Question: I am trying to load a texture PNG ( exported by photoshop) and use it in OpenGL ES 2.0 in Android, but the solid color seems like transparent ( black circle in the png is totally black)

I has been read that if you scale a png more than 50% that bug appear( I tested with scaling more and same so I supposed that is not the case)
I also read that BitmapFactory dont read premultiplied alpha PNG ,I tryed another fuction that supposed that do the work but didnt work( maybe it was wrong)
Any ways to achieve the correct alpha?
This is my fragment shader:
'''
precision mediump float; // Set the default precision to medium. We don't need as high of a
// precision in the fragment shader.
uniform vec3 u_LightPos; // The position of the light in eye space.
uniform sampler2D u_Texture; // The input texture.
varying vec3 v_Position; // Interpolated position for this fragment.
varying vec3 v_Normal; // Interpolated normal for this fragment.
varying vec2 v_TexCoordinate; // Interpolated texture coordinate per fragment.
// The entry point for our fragment shader.
void main()
{
// Will be used for attenuation.
float distance = length(u_LightPos - v_Position);
// Get a lighting direction vector from the light to the vertex.
vec3 lightVector = normalize(u_LightPos - v_Position);
// Calculate the dot product of the light vector and vertex normal. If the normal and light vector are
// pointing in the same direction then it will get max illumination.
float diffuse = max(dot(v_Normal, lightVector), 0.0);
// Add attenuation.
diffuse = diffuse * (1.0 / (1.0 + (0.25 * distance)));
// Add ambient lighting
diffuse = diffuse + 0.7;
// Multiply the color by the diffuse illumination level and texture value to get final output color.
gl_FragColor = (diffuse * texture2D(u_Texture, v_TexCoordinate));
}
'''
This is my draw call:
'''
GLES20.glEnable(GLES20.GL_BLEND);
GLES20.glBlendFunc(GLES20.GL_SRC_ALPHA, GLES20.GL_ONE_MINUS_SRC_ALPHA);
GLES20.glUseProgram(mMagiaProgramHandle);
mMagiaTextureCoordinateHandle = GLES20.glGetAttribLocation(mMagiaProgramHandle, "a_TexCoordinate");
mTexturePruebaUniformHandle = GLES20.glGetUniformLocation(mMagiaProgramHandle, "u_TextureVec");
coordinate.drawMagia(mPositionHandle, mNormalHandle, mMagiaTextureCoordinateHandle);
// This multiplies the view matrix by the model matrix, and stores the
// result in the MVP matrix
// (which currently contains model * view).
Matrix.multiplyMM(mMVPMatrix, 0, mViewMatrix, 0, mModelMatrix, 0);
// Pass in the modelview matrix.
GLES20.glUniformMatrix4fv(mMVMatrixHandle, 1, false, mMVPMatrix, 0);
// This multiplies the modelview matrix by the projection matrix, and
// stores the result in the MVP matrix
// (which now contains model * view * projection).
Matrix.multiplyMM(mMVPMatrix, 0, mProjectionMatrix, 0, mMVPMatrix, 0);
// Pass in the combined matrix.
GLES20.glUniformMatrix4fv(mMVPMatrixHandle, 1, false, mMVPMatrix, 0);
// Pass in the light position in eye space.
GLES20.glUniform3f(mLightPosHandle, mLightPosInEyeSpace[0], mLightPosInEyeSpace[1], mLightPosInEyeSpace[2]);
GLES20.glUniform2f(mTexturePruebaUniformHandle, Magia.posTextureX, Magia.posTextureY);
// Draw the square.
GLES20.glDrawArrays(GLES20.GL_TRIANGLES, 0, 6);
GLES20.glDisable(GLES20.GL_BLEND);
'''
This is my load function;
'''
public static int loadTexture(final Context context, final int resourceId)
{
final int[] textureHandle = new int[1];
GLES20.glGenTextures(1, textureHandle, 0);
if (textureHandle[0] != 0)
{
final BitmapFactory.Options options = new BitmapFactory.Options();
options.inScaled = false; // No pre-scaling
// Read in the resource
final Bitmap bitmap = BitmapFactory.decodeResource(context.getResources(), resourceId, options);
// Bind to the texture in OpenGL
GLES20.glBindTexture(GLES20.GL_TEXTURE_2D, textureHandle[0]);
// Set filtering
GLES20.glTexParameteri(GLES20.GL_TEXTURE_2D, GLES20.GL_TEXTURE_MIN_FILTER, GLES20.GL_NEAREST);
GLES20.glTexParameteri(GLES20.GL_TEXTURE_2D, GLES20.GL_TEXTURE_MAG_FILTER, GLES20.GL_NEAREST);
// Load the bitmap into the bound texture.
GLUtils.texImage2D(GLES20.GL_TEXTURE_2D, 0, bitmap, 0);
// Recycle the bitmap, since its data has been loaded into OpenGL.
bitmap.recycle();
}
if (textureHandle[0] == 0)
{
throw new RuntimeException("Error loading texture.");
}
return textureHandle[0];
}
'''
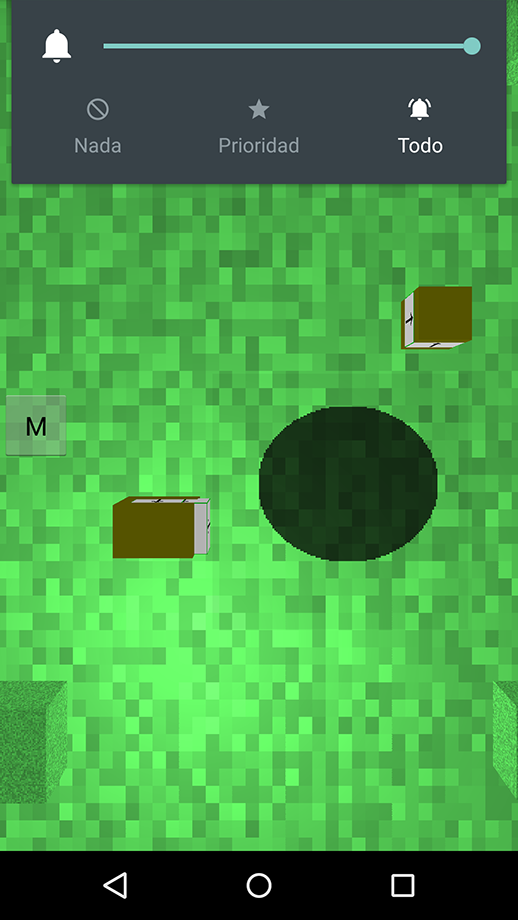
Answer: Not sure if there could be a problem with the texture itself as well, but there's definitely something in your shader code that could give you unexpected results:
'''
gl_FragColor = (diffuse * texture2D(u_Texture, v_TexCoordinate));
'''
Since you're multiplying all color components, including the alpha, with 'diffuse', the resulting color will be partially transparent as soon as 'diffuse' has a value less than 1.0. The resulting alpha will be 'diffuse' multiplied by the alpha you got from the texture.
If you want to use the alpha that you sampled from the texture as the alpha of your fragment, you should not multiply it with 'diffuse'. The code to only multiply the RGB components with 'diffuse' could look like this:
'''
vec4 texVal = texture2D(u_Texture, v_TexCoordinate);
gl_FragColor = vec4(diffuse * texVal.rgb, texVal.a);
'''